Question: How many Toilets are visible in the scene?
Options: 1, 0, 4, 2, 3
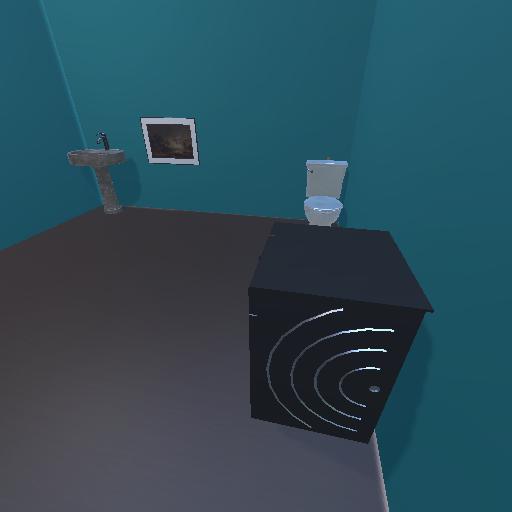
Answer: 1